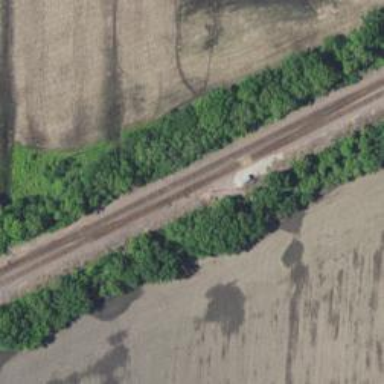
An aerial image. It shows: Railway junction.